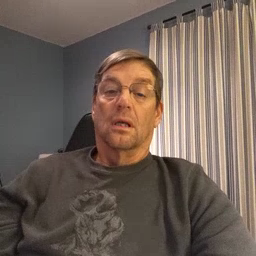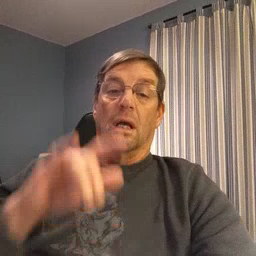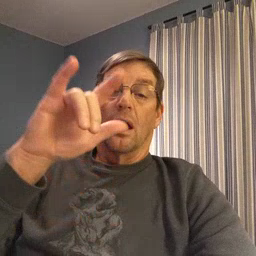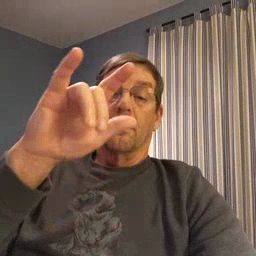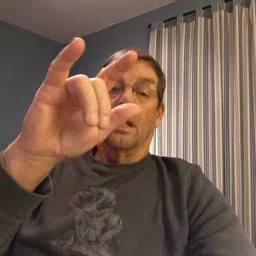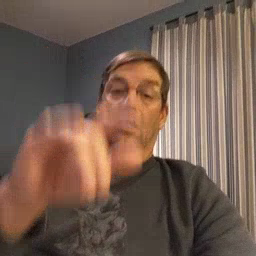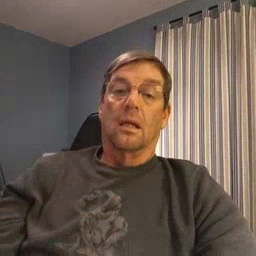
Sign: airplane